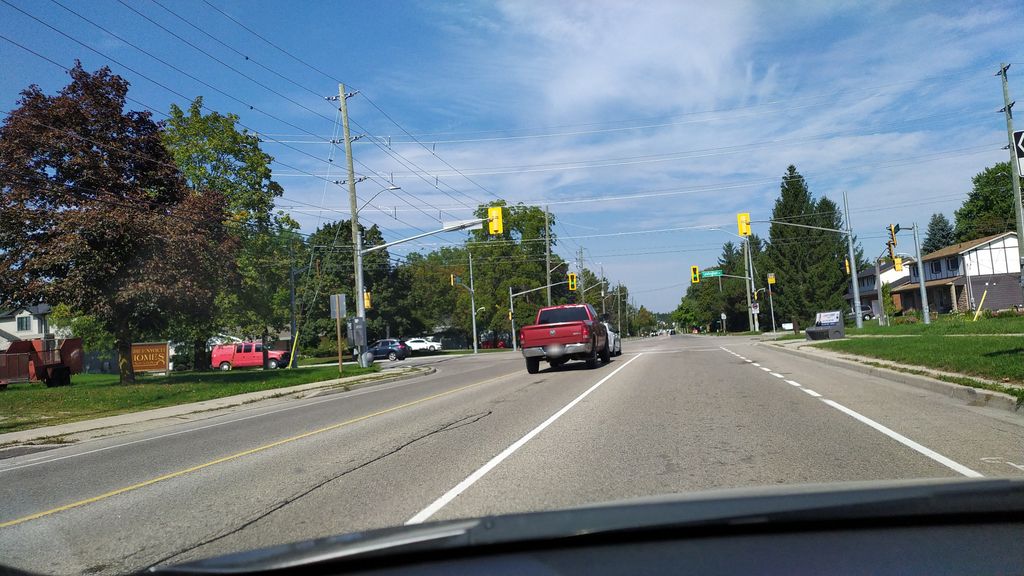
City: kitchener-waterloo